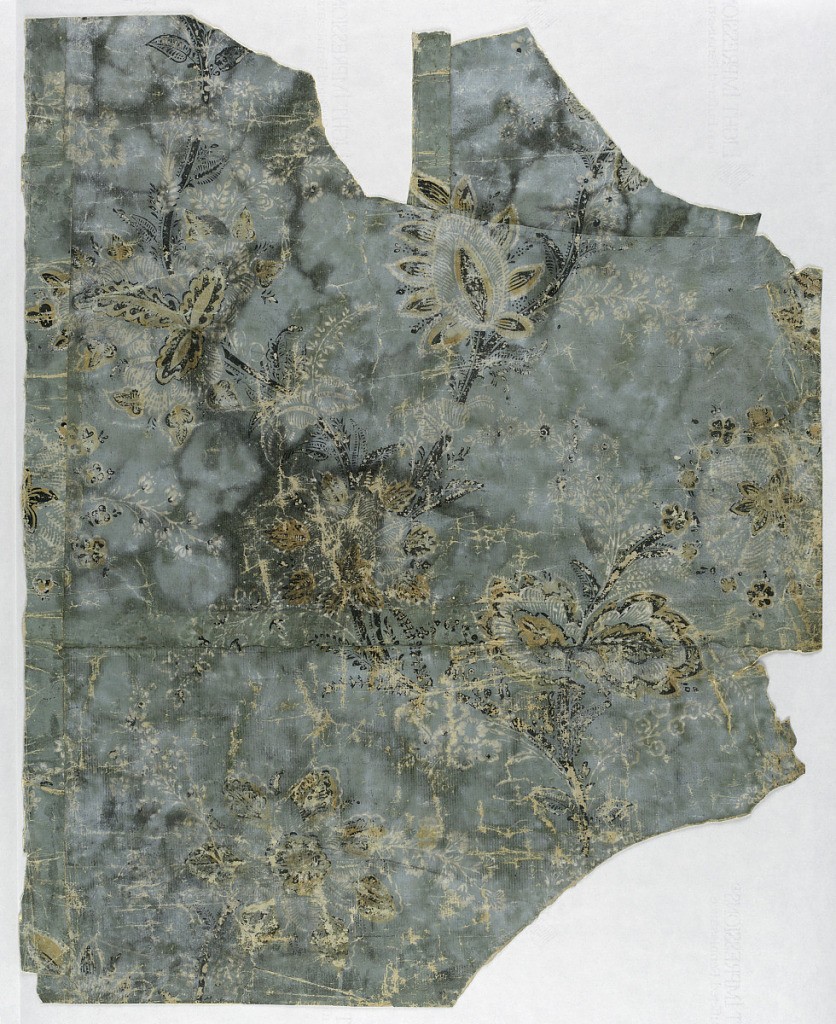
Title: Sidewall - fragment
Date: ca. 1765
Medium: Block-printed on handmade paper
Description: Irregular vertical rectangle, with ascending serpentine vine and floral clusters in Indian style.